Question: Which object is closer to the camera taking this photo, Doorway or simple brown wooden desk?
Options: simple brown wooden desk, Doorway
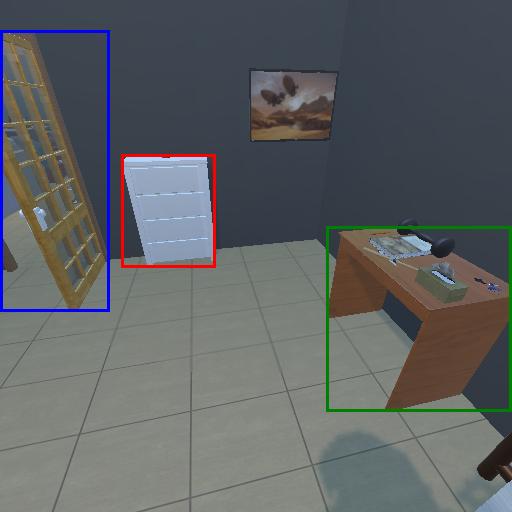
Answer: simple brown wooden desk